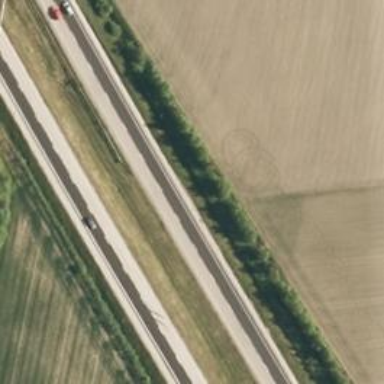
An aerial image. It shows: Asphalt motorway.